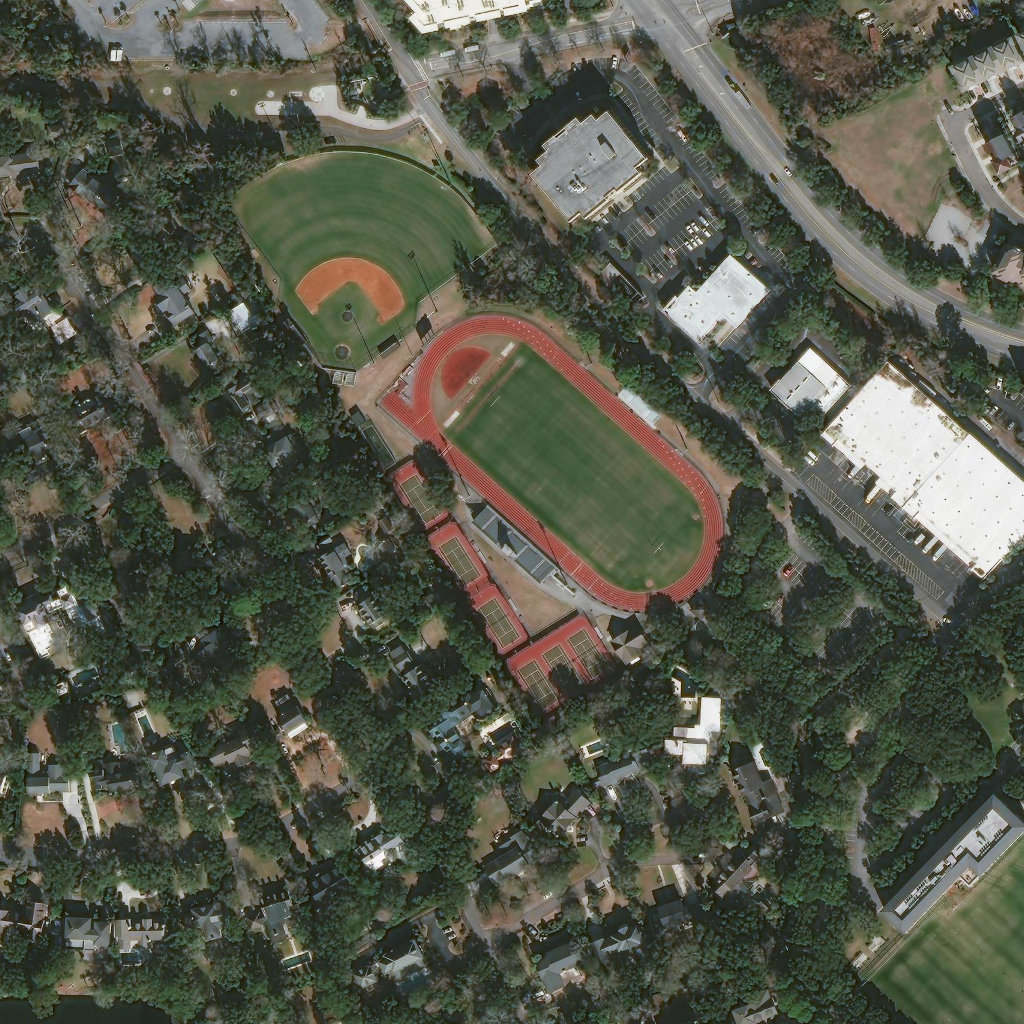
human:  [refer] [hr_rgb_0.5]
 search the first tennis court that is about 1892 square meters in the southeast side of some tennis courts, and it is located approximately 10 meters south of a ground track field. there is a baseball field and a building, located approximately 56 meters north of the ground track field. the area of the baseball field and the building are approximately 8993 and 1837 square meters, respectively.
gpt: <box>[[48, 59, 60, 71, 0]]</box>

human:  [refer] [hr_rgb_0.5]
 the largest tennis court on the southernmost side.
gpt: <box>[[48, 59, 60, 71, 0]]</box>

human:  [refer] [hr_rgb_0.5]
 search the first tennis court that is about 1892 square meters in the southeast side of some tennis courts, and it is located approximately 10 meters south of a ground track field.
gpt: <box>[[48, 59, 60, 71, 0]]</box>

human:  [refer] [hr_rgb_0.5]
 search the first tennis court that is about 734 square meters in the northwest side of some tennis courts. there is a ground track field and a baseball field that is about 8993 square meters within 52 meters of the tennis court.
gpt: <box>[[37, 44, 44, 53, 0]]</box>

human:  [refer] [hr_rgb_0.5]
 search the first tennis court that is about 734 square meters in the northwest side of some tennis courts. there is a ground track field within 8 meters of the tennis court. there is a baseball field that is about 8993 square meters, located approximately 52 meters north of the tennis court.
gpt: <box>[[37, 44, 44, 53, 0]]</box>

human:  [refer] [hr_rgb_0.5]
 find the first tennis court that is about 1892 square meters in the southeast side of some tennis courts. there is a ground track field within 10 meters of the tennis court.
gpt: <box>[[48, 59, 60, 71, 0]]</box>